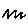
Label: zigzag